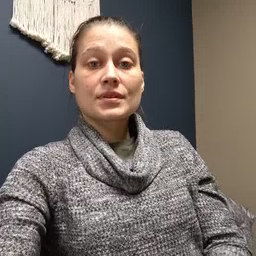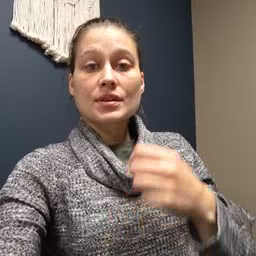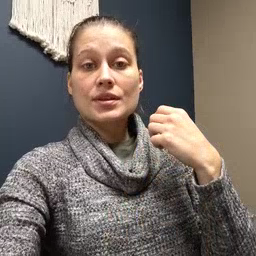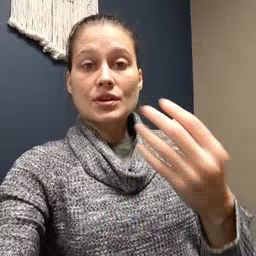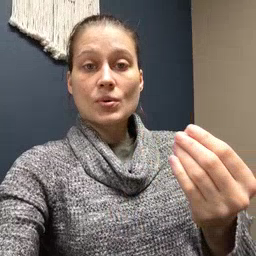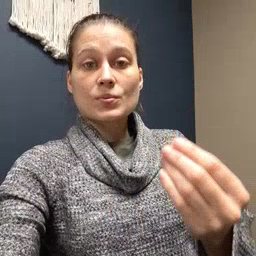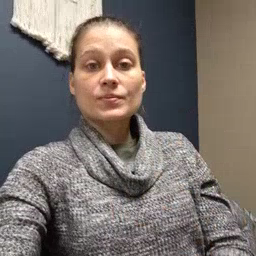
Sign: go